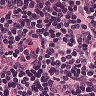
Metastatic tissue present: no